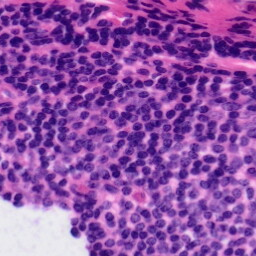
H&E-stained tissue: Tonsil